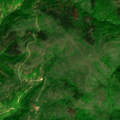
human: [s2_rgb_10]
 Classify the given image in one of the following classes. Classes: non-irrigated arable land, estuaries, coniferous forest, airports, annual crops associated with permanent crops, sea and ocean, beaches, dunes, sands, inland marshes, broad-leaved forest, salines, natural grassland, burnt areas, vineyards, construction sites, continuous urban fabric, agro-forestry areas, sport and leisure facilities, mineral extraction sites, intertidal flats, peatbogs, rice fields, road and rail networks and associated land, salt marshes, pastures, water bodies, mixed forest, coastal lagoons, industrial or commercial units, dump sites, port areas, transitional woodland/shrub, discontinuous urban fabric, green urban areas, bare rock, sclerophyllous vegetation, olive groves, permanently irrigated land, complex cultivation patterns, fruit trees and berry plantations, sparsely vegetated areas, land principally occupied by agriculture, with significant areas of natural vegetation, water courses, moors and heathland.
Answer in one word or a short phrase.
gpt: pastures, mixed forest, natural grassland, transitional woodland/shrub